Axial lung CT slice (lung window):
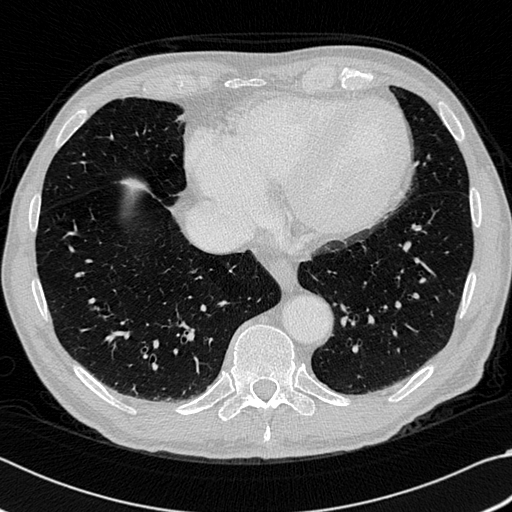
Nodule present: no